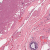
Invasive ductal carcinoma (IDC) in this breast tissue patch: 0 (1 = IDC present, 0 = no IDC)